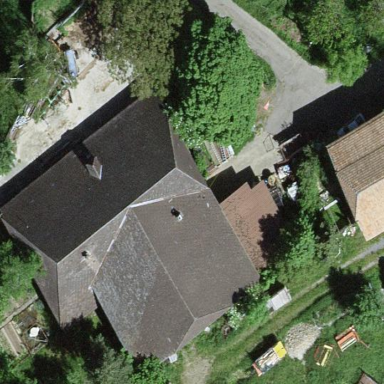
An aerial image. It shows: Farmyard area.